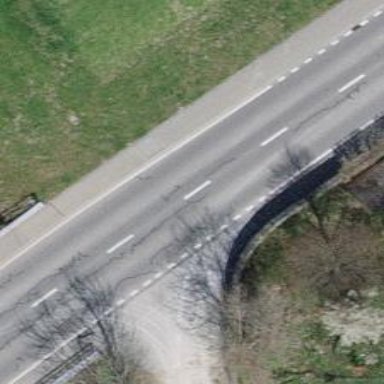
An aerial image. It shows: Tertiary road.